Question: Here is my code for the following, if I change the function getFilesByName() to getFileById() then it works perfectly fine, what is different and why is this not working as it should?

'''
// This constant is written in column C for rows for which an email
// has been sent successfully.
var EMAIL_SENT = "EMAIL_SENT";
function sendEmails2() {
var sheet = SpreadsheetApp.getActiveSheet();
var startRow = 2; // First row of data to process
var numRows = 4; // Number of rows to process
// Fetch the range of cells A2:B3
var dataRange = sheet.getRange(startRow, 1, numRows, 5)
// Fetch values for each row in the Range.
var data = dataRange.getValues();
for (var i = 0; i < data.length; ++i) {
var row = data[i];
var name = row[0];
var emailAddress = row[1]; // First column
var filename = DriveApp.getFilesByName(row[2]); // Second column
var message = row[3]; // Third column
var emailSent = row[4]; // Fourth column
if (emailSent != EMAIL_SENT) { // Prevents sending duplicates
var subject = "TEST" + name;
MailApp.sendEmail(emailAddress, subject, message, {
name: 'TEST',
attachments: [filename.getAs(MimeType.PDF)]
});
sheet.getRange(startRow + i, 5).setValue(EMAIL_SENT);
// Make sure the cell is updated right away in case the script is interrupted
SpreadsheetApp.flush();
}
}
}
'''
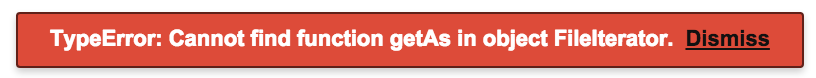
Answer: The error is actually pretty explanatory, you have a 'File Iterator' class (<URL>' in a loop.